Question: I've got a tableview containing array of names. The search bar works perfectly filtering the names in the table view.
The problem is the 'didSelectRowAtIndexpath' is not getting fired when clicking the search tableview cell. Could you help me out?
What is the thing that I'm missing? Should I include any special delegate to involve search tableview cell click.
Below is the image and code.

'''
-(void)search
{
nameArray = [[NSMutableArray alloc] init];
searchBar = [[UISearchBar alloc] initWithFrame:CGRectMake(0, 0, 160, 44)];
searchDisplayController = [[UISearchDisplayController alloc] initWithSearchBar:searchBar contentsController:self];
searchDisplayController.delegate = self;
searchDisplayController.searchResultsDataSource = self;
self.tableViewFriendsList.tableHeaderView = searchBar;
}
- (void)searchDisplayController:(UISearchDisplayController *)controller
willShowSearchResultsTableView:(UITableView *)tableView
{
[tableView setRowHeight:70];
[tableView reloadData];
}
- (void)tableView:(UITableView *)tableView didSelectRowAtIndexPath:(NSIndexPath *)indexPath
{
if (tableView == self.tableViewFriendsList) {
NSString *friendsID =[[[self.friendsDictionary objectForKey:@"data"] objectAtIndex:indexPath.row] objectForKey:@"id"];
[[FacebookHelper sharedFacebookHelper] postOnWallWithDelegate:self andID:friendsID];
}
if (tableView == self.searchDisplayController.searchResultsTableView) {
NSLog(@"I ve come here");
NSString *friendsID =[friendsListIdArray objectAtIndex:indexPath.row];
[[FacebookHelper sharedFacebookHelper] postOnWallWithDelegate:self andID:friendsID];
}
}
'''
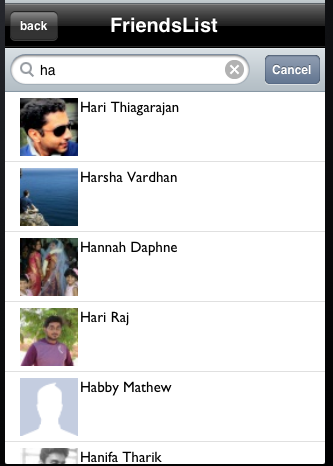
Answer: You forgot to set
'''
searchController.searchResultsDelegate = self;
'''